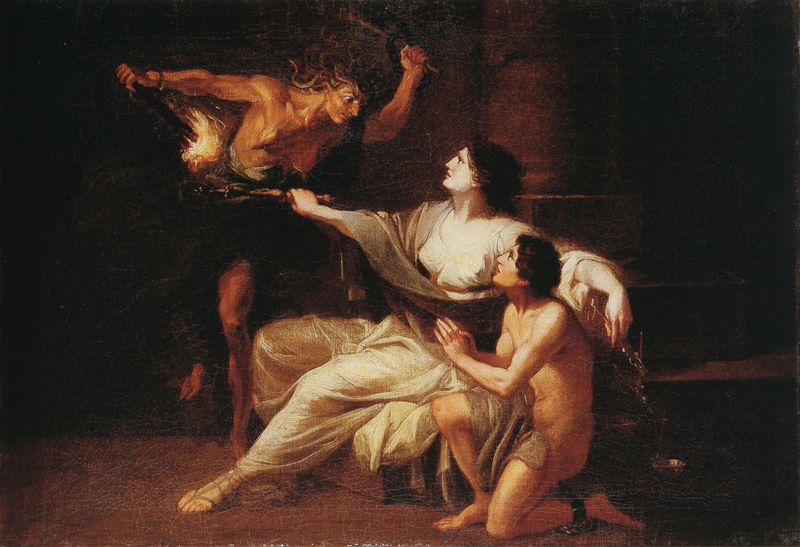
Titel: Allegorie auf die bayerische Strafrechtsreform
Künstler: Joseph Hauber
Standort: München
Institution: Stadtmuseum
Schlagwörter: akt, angriff, dunkel, feuer, gemälde, hand, kampf, mann, nackt, nackter, schatten, umhang, weiß, frauen, gelb, menschen, ocker, ausschnitt, braun, brust, busen, finger, frau, haar, hell, kleid, licht, mund, männer, nase, orange, profil, raum, schwarz, szene, säule, säulen, zimmer, blick, gebäude, haus, rot, schal, tuch, beige, jung, wand, architektur, arm, augen, blass, falten, geschichte, gesicht, halten, inkarnat, lang, messer, rache, schale, schüssel, stein, tod, hände, boden, auge, gewand, gold, haare, kelch, mantel, stoff, drei, kind, klassizismus, mutter, paar, bühne, theater, dekollete, kontrast, locken, rechts, stock, engel, beine, fesseln, bein, brüste, schuhe, stab, kette, hof, saal, angst, treppe, thron, nasen, muskeln, stufe, stufen, sandalen, podest, junge, dekollette, knie, dünn, oben, unten, keller, waage, alter, antike, flamme, hager, fuss, kreuz, links, flammen, barfuß, gefangen, überfall, ketten, knien, schlag, furcht, peitsche, schlange, beten, ehemann, schuh, dämon, diagonal, bedrohung, sandale, jüngling, gefängnis, kerker, dunke, sklave, albtraum, antik, hilfe, teufel, toga, versuchung, griechisch, mythos, sage, flehen, knieend, kniend, krieger, erhoben, griechenland, medusa, schlangen, bleich, historismus, wut, sklavin, lichts, königin, basis, gefangener, vertreiben, tunika, ausholen, keule, schlagen, erzengel, zorn, fackel, ungeheuer, satan, sohn, bedrohen, tragik, verrückt, bitten, zepter, schutz, legende, abwehr, klassizistisch, geist, hexe, monster, fessel, delacroix, spannung, harre, erzählung, tunica, gatte, gefesselt, schelle, schüsselfalten, sünder, betgestus, beschützerin, besiegen, feurig, furie, fussfessel, fussgelenk, holzszepter, jell, rfängniss, riemensandalen, tragisch, wehren, teufelin